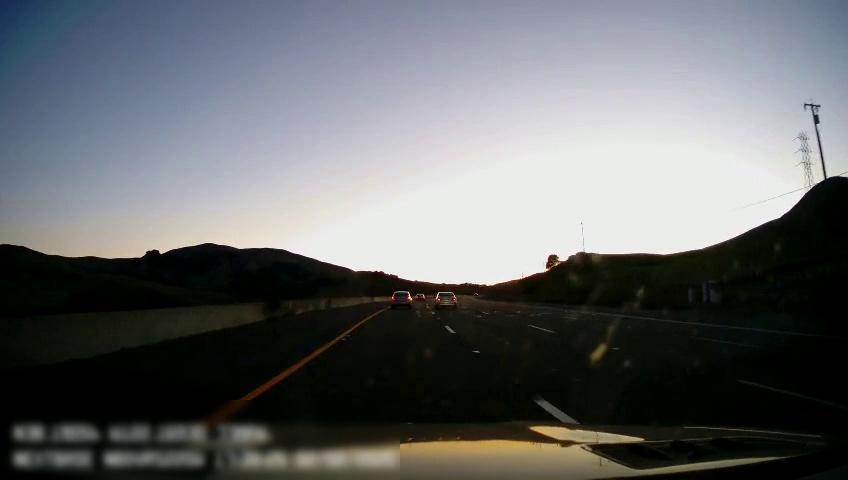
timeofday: Day
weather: Sunny
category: Drivable Space
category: Vehicles | Car
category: Vehicles | Car
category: Vehicles | Car
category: Lanes | Alternate Lane
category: Lanes | Current Lane
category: Lanes | Current Lane
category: Lanes | Alternate Lane
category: Lanes | Alternate Lane